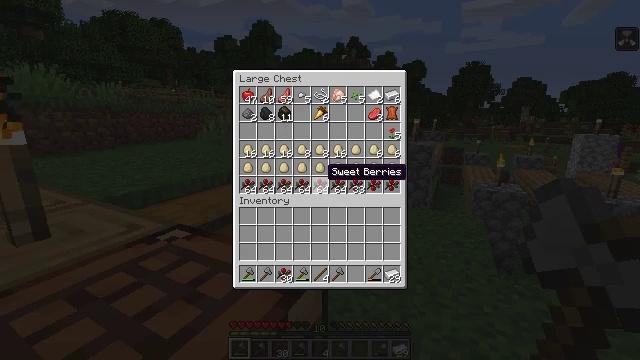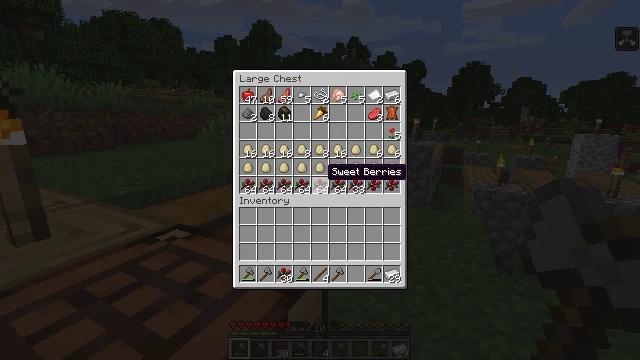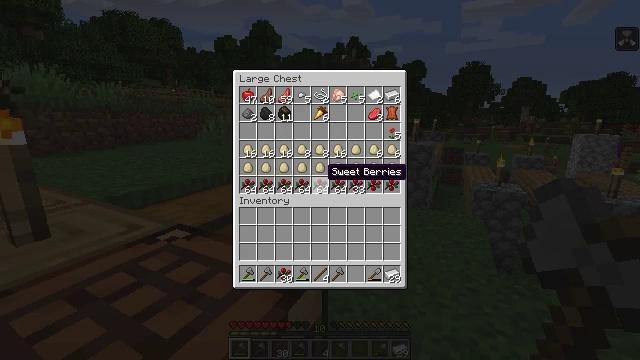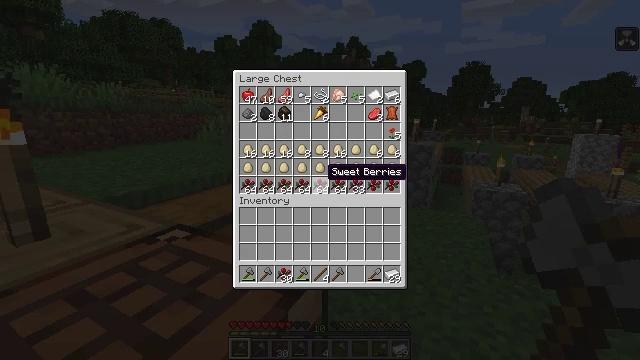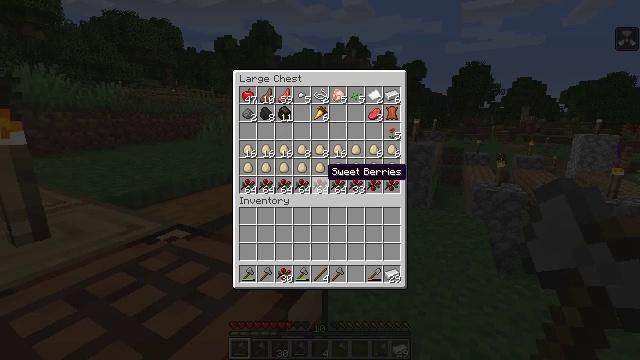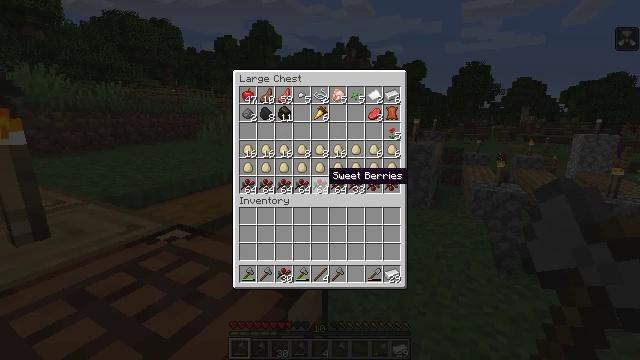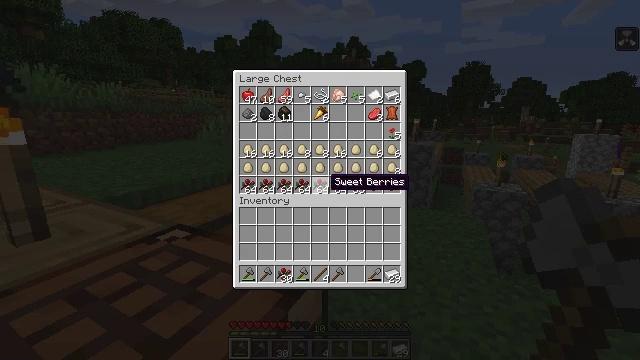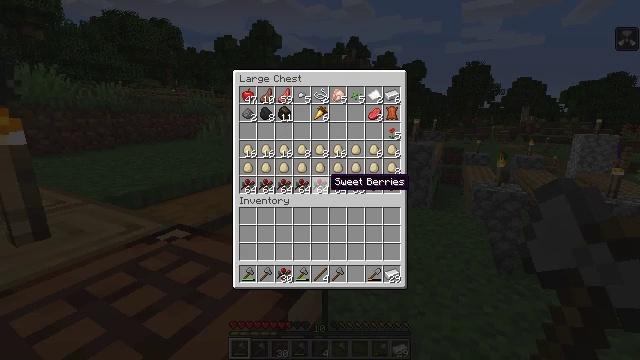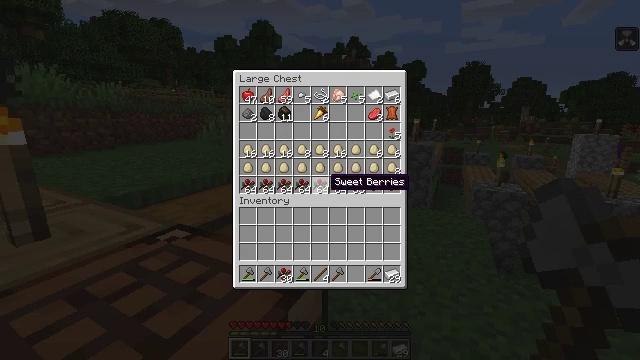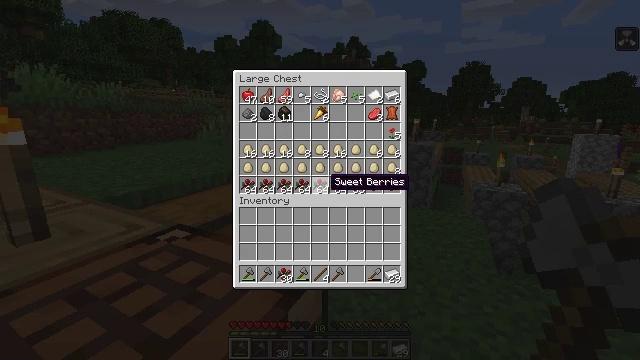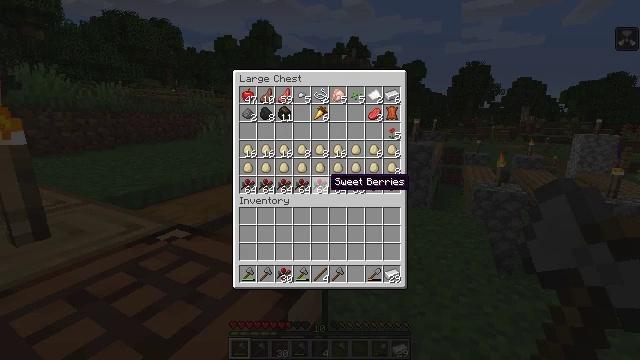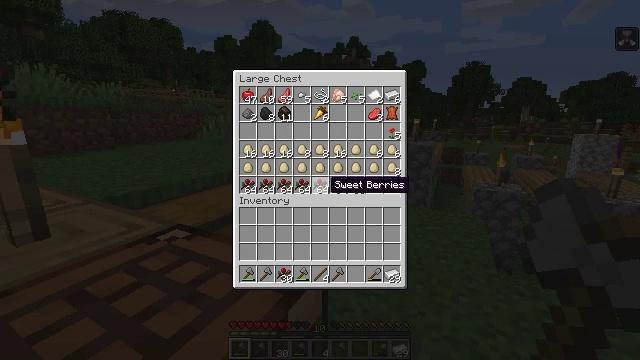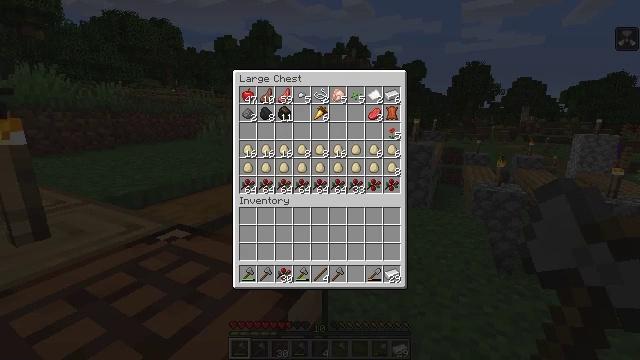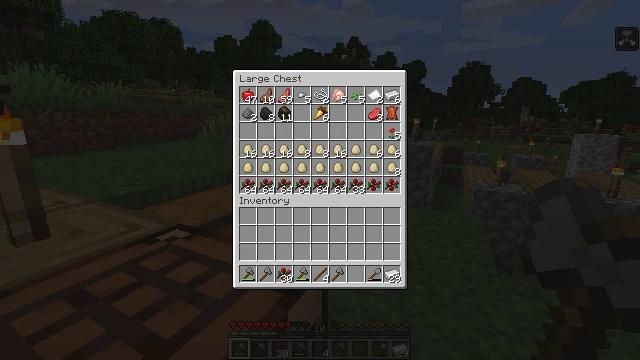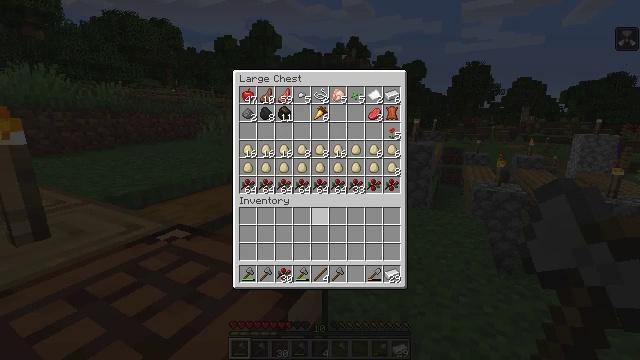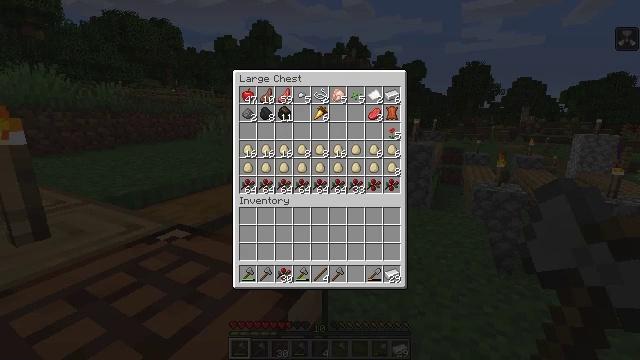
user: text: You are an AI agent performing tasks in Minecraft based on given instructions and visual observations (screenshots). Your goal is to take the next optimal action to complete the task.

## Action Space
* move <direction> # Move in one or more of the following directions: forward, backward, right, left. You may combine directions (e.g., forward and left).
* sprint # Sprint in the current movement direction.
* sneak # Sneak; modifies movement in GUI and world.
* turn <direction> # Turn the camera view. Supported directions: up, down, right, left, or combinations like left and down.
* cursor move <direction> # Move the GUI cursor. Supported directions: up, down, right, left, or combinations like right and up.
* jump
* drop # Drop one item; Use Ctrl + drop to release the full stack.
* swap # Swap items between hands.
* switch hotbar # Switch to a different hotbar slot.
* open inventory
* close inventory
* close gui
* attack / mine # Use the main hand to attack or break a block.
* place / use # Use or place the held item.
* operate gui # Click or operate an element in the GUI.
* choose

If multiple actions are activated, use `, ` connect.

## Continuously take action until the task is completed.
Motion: motion action
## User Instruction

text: Attack the chest to pick it up.
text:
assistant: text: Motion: no_op
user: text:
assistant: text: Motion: no_op
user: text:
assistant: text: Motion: no_op
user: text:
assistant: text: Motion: no_op
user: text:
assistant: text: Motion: no_op
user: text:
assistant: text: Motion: no_op
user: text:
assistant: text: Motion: no_op
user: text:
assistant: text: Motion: no_op
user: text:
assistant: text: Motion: no_op
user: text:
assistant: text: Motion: no_op
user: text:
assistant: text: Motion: no_op
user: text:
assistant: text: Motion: cursor move down
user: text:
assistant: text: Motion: no_op
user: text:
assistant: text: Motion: no_op
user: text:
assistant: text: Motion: no_op
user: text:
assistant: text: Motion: cursor move right and up
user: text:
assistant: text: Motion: cursor move right and up
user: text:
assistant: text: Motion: cursor move up
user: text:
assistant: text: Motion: no_op
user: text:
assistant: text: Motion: cursor move up
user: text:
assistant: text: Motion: cursor move up
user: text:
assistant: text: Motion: no_op
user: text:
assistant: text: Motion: sneak
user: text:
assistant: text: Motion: sneak, cursor move up
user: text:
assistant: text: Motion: sneak
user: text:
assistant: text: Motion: sneak
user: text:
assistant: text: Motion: sneak
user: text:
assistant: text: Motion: sneak
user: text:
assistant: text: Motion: sneak
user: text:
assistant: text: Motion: sneak